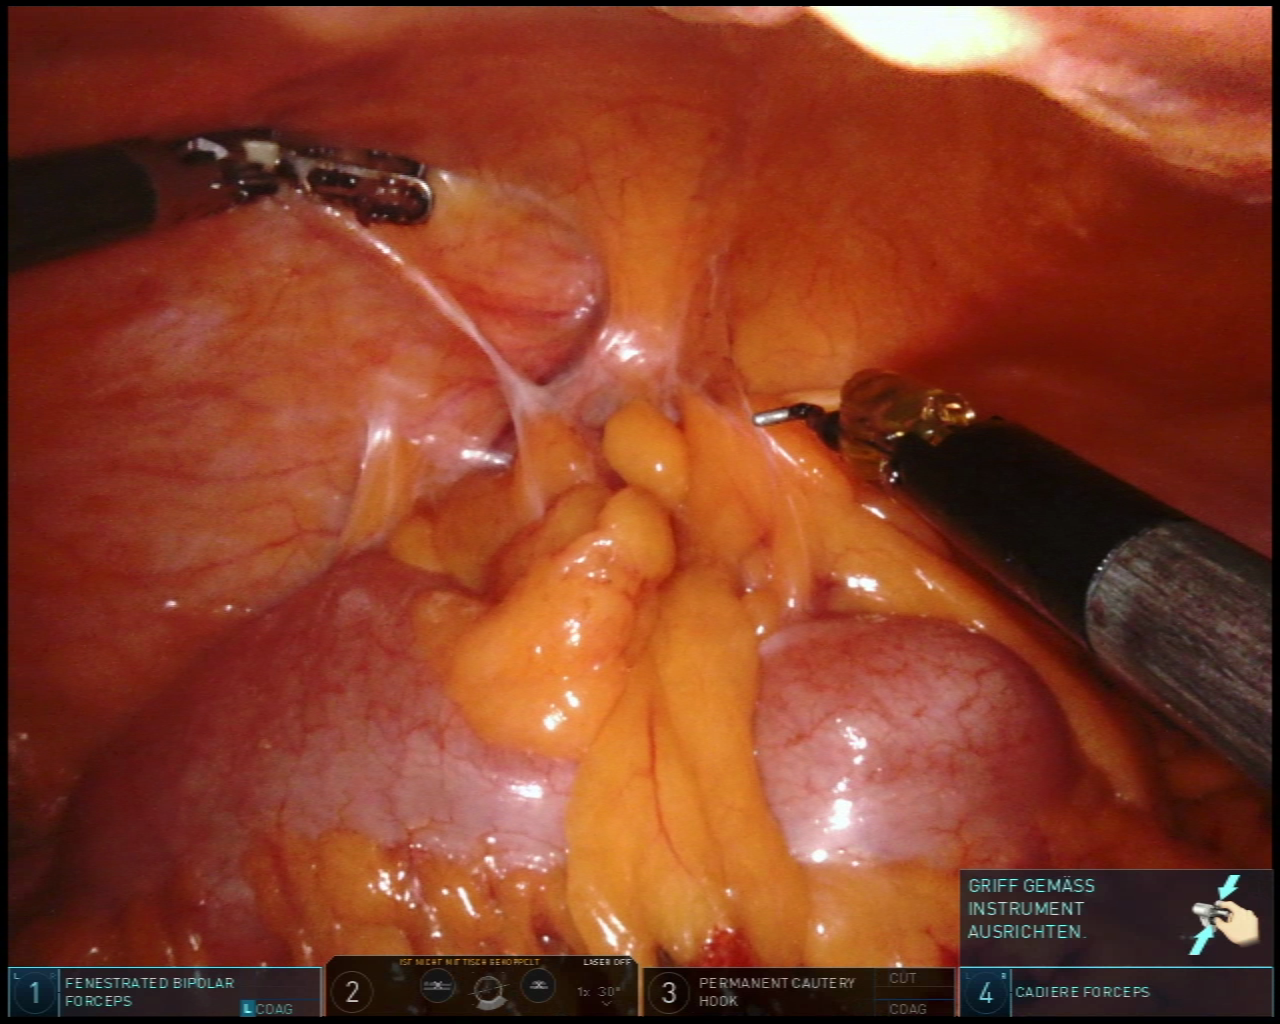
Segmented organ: colon
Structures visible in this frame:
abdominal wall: yes
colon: yes
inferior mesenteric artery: no
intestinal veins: no
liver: no
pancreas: no
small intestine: no
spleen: no
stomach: no
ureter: no
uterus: no
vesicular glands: no